Field crop: maize
Growth stage: 1
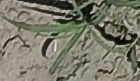
Species: sorghum